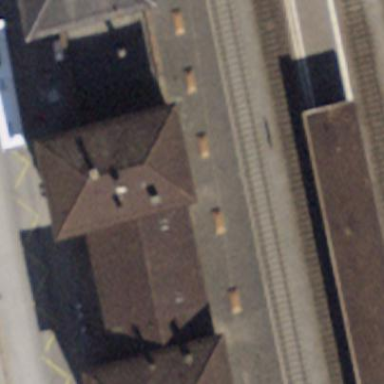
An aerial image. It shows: Transportation building.